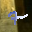
Label: 7